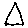
Label: triangle